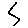
Label: zigzag